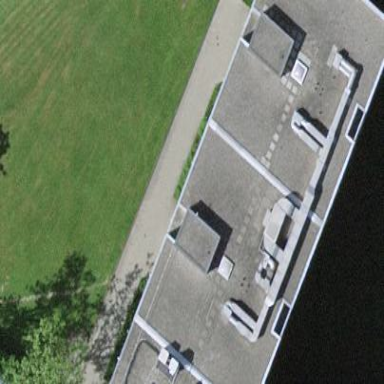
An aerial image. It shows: Apartment building with flat roof.